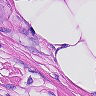
Metastatic tissue present: yes